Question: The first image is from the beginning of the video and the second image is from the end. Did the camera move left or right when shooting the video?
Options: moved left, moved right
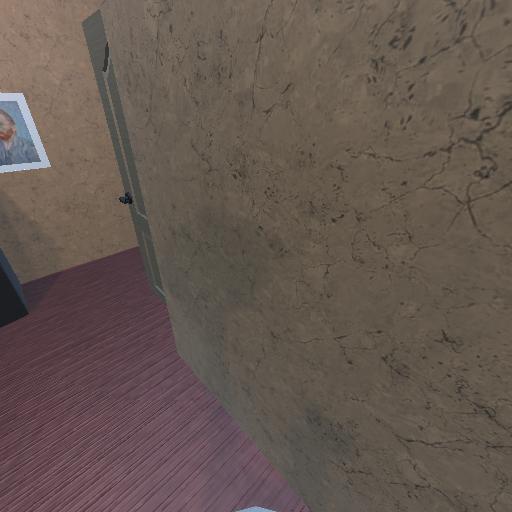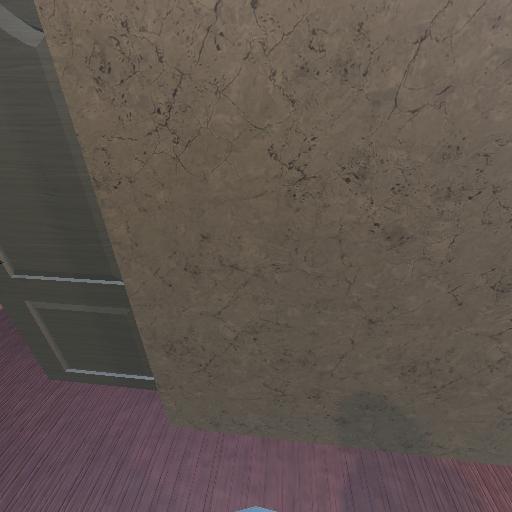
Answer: moved left